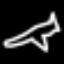
Label: airplane